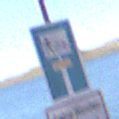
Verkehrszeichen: SackgasseRadverkehrFussgaengerDurchlaessig
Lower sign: HinweisGeaenderteVorfahrtVerkehrsfuehrungVerkehrsregelung3
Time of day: MorningAfternoon
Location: Outdoor (Nature)
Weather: Clear
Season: NotSpecified
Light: Natural